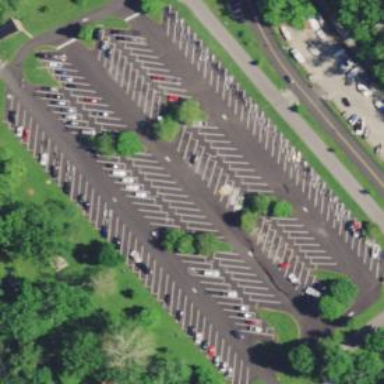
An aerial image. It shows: Parking area with surface.